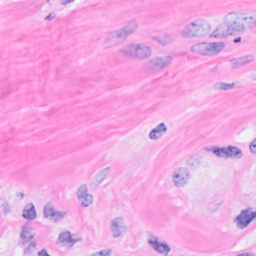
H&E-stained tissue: Breast